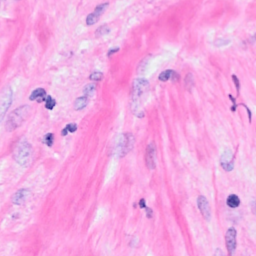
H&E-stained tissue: Breast